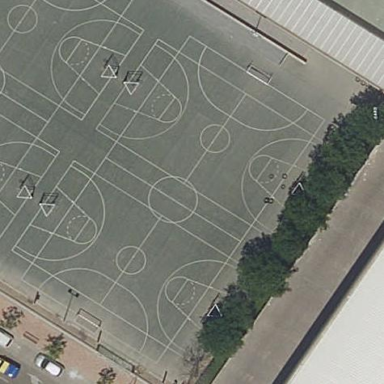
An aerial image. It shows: Multi-sport pitch for leisure land activities.